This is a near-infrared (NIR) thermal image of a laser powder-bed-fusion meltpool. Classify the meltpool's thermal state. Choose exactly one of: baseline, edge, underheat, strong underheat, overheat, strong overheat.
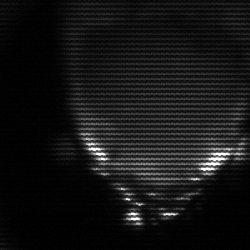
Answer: edge